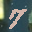
Label: 7